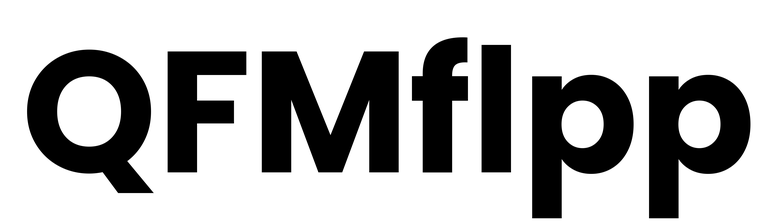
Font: Poppins-Bold